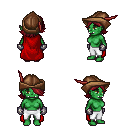
a pixel art fantasy rpg character, female body template, orc, green skin, red cape, white pants, brunette swoop hairstyle, leather cap, metal gloves, four views (front, back, left, right), 2x2 character sprite sheet, small pixel art, hard edges, no anti-aliasing